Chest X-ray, PA view. Patient: 43 years old, sex F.
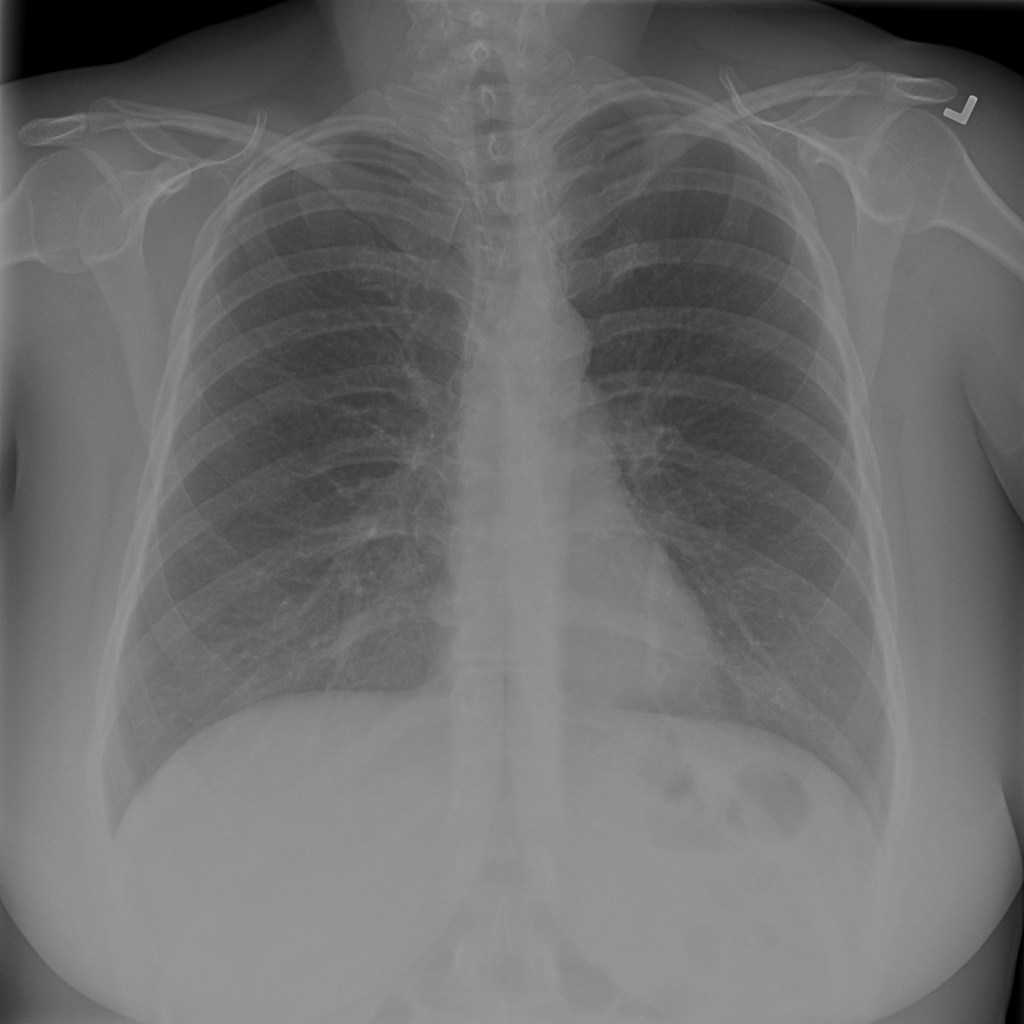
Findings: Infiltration